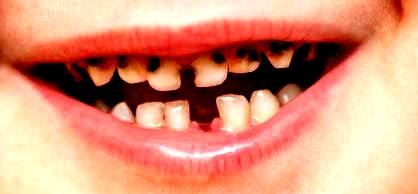
Condition: hypodontia